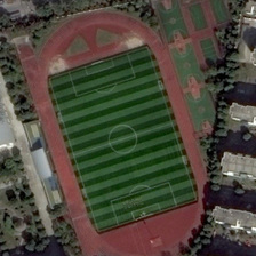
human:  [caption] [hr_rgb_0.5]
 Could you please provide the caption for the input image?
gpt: The basketball line on the playground is clearly separated.

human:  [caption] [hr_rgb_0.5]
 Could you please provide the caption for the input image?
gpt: Playground basketball lines are clearly divided.

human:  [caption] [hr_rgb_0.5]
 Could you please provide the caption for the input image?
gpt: Playground basketball line clearly divided.

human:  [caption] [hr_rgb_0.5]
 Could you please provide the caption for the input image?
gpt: Obvious lines on the playground.

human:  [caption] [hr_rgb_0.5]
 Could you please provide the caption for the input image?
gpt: the basketball lines of the playground